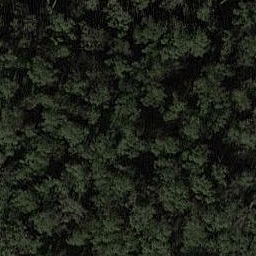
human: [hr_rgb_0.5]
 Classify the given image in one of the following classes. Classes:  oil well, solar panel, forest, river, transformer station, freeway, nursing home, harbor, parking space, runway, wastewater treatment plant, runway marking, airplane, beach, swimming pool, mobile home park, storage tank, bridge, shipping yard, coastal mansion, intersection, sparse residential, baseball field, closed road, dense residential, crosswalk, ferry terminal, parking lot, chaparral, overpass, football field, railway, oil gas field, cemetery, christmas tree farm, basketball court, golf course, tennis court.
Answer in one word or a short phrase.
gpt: forest